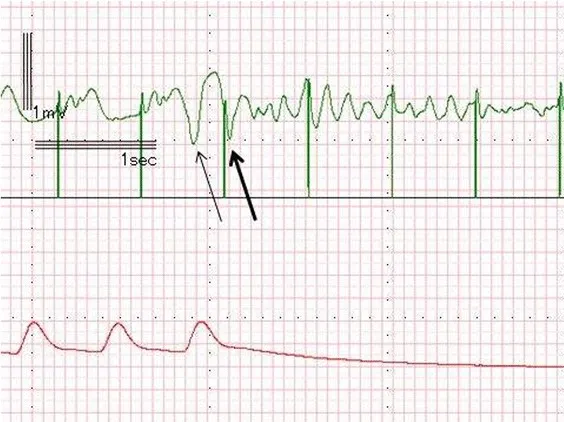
ECG and pressure waveform during the first episode of ventricular fibrillation. This ECG shows the R-on-T phenomenon resulting from undersensing of a PVC. A pacing spike hit the T wave (large arrow) following a PVC (small arrow).
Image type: electrography (ekg)